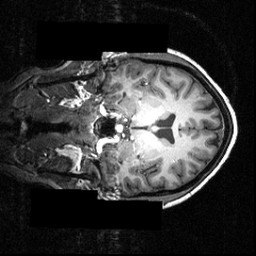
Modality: T1w
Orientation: coronal
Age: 26
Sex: female
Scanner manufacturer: siemens
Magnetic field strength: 3.951 T
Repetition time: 1.5 s
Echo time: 0.00335 s